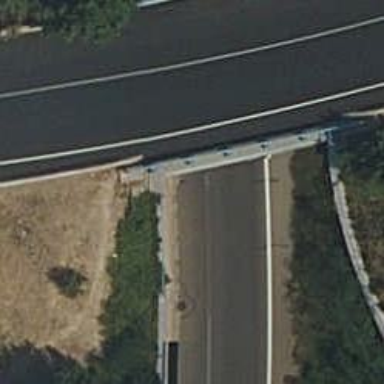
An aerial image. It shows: Guard rail.